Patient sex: M
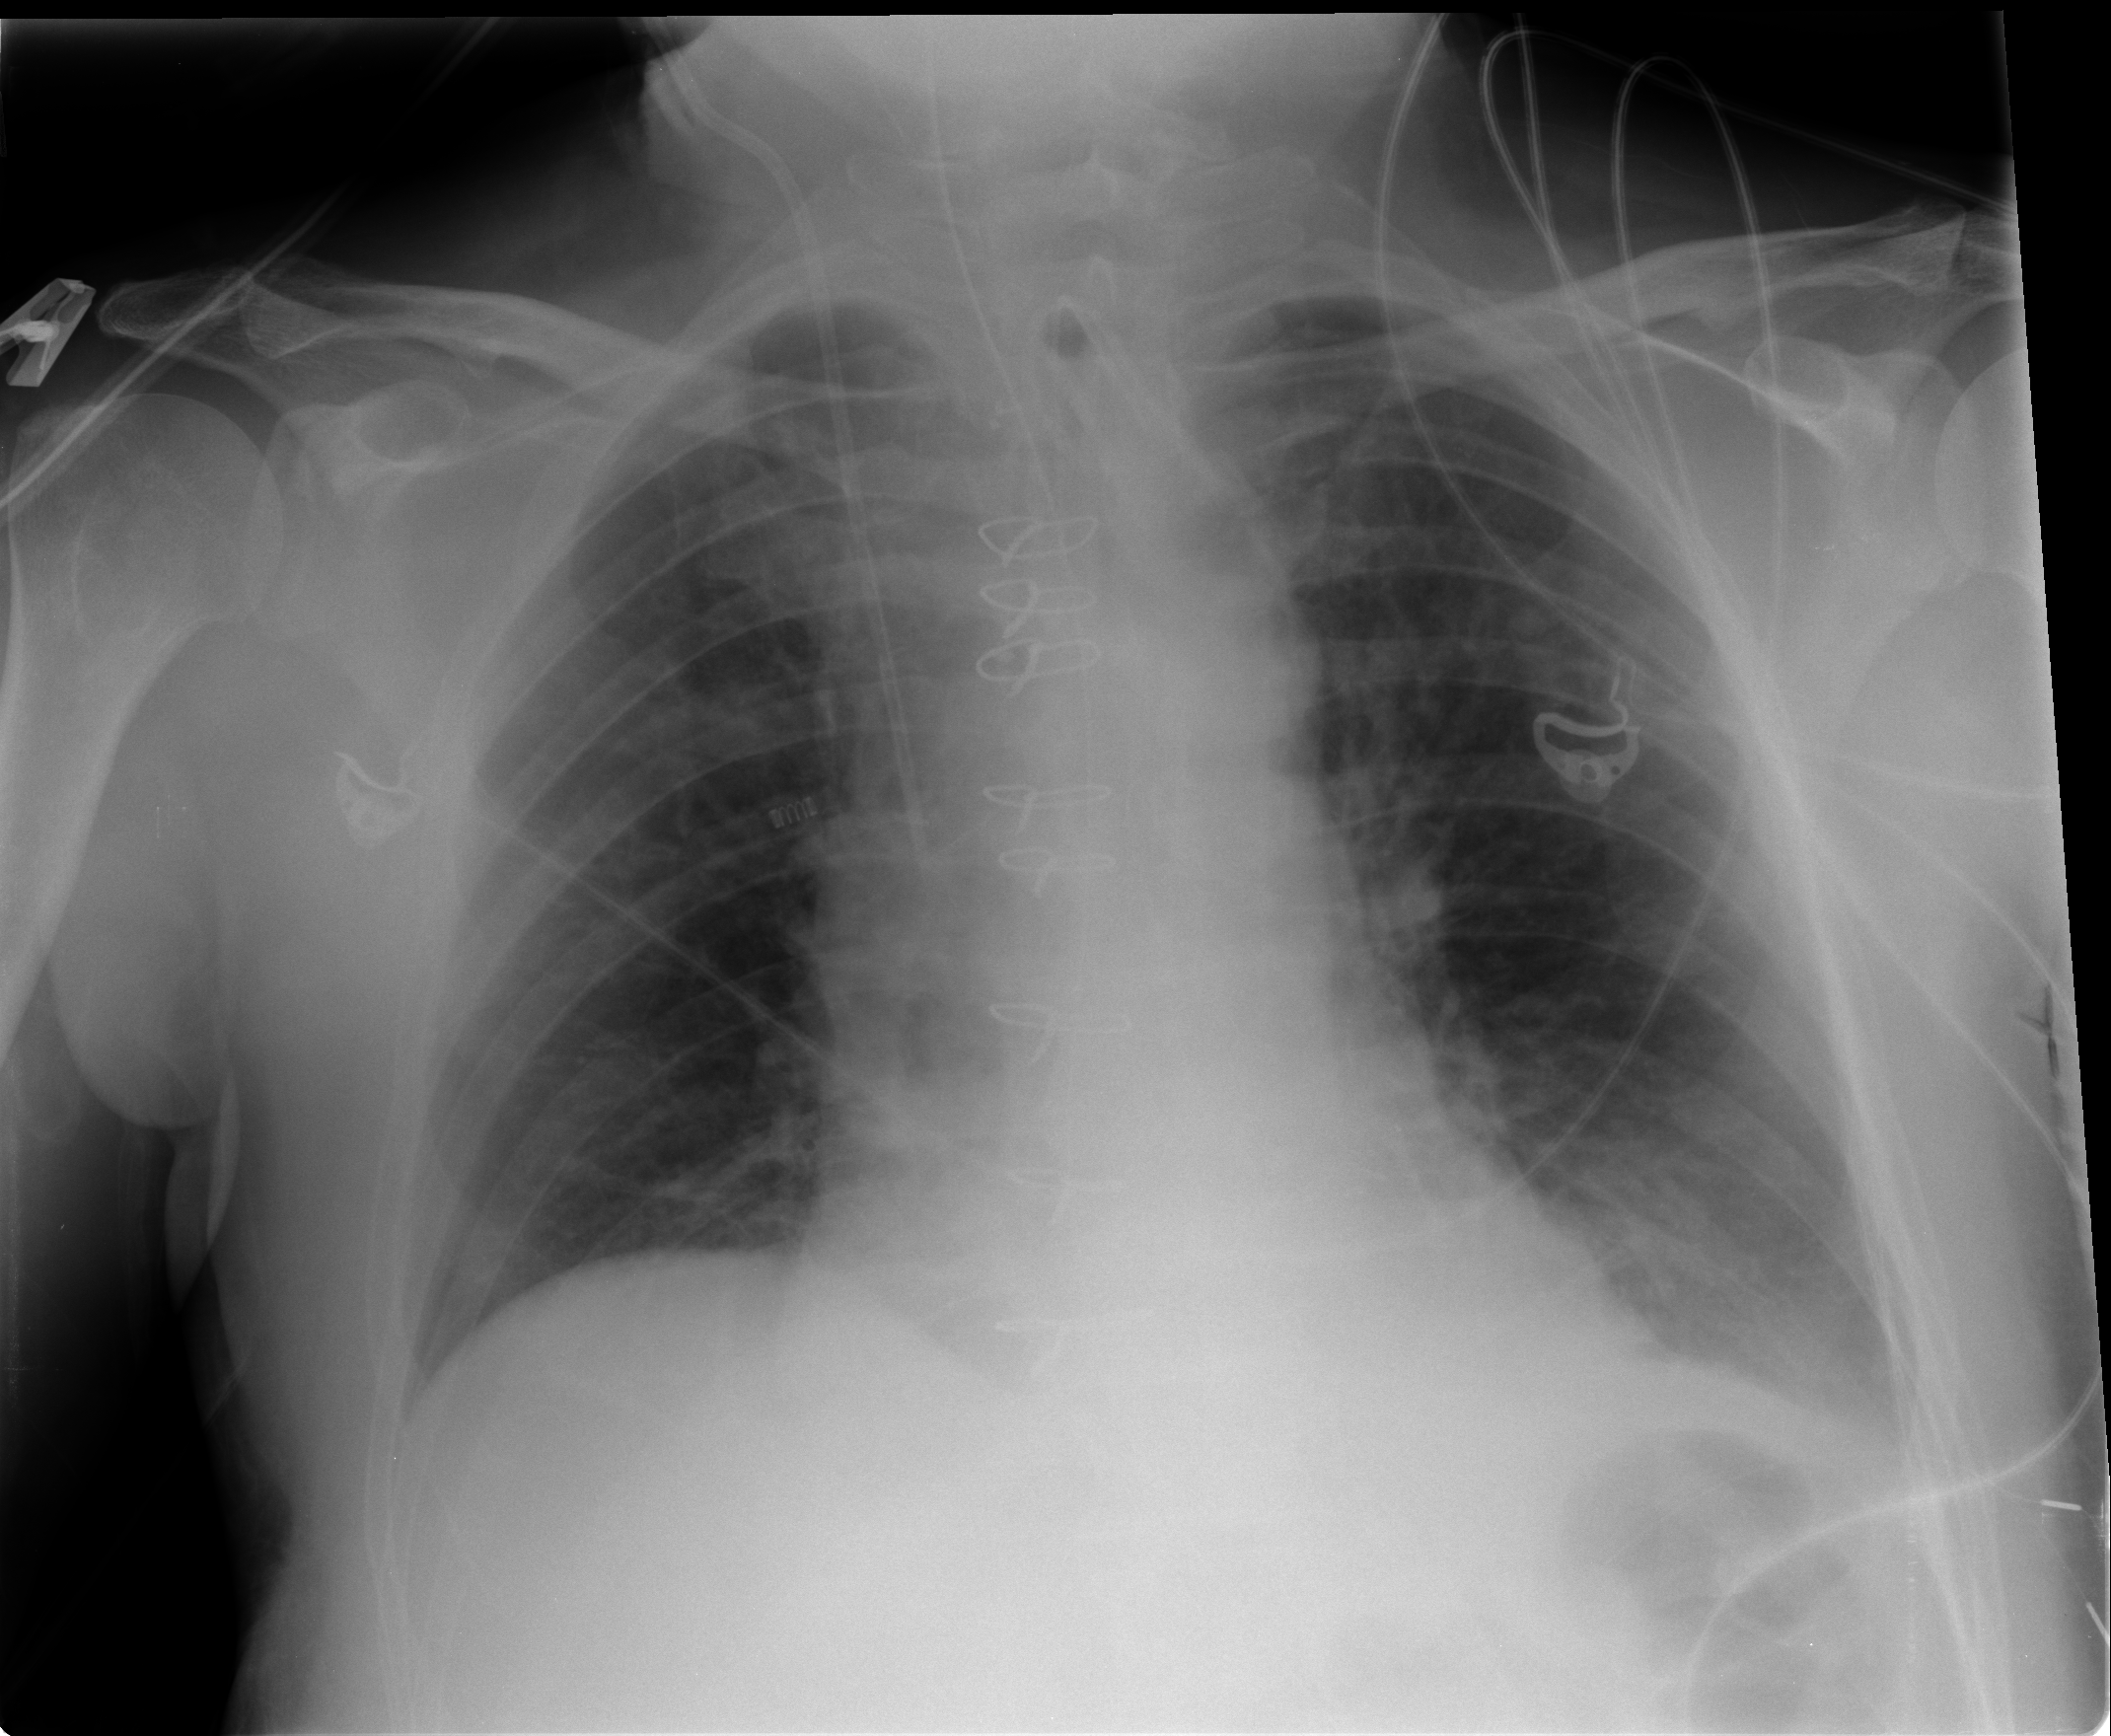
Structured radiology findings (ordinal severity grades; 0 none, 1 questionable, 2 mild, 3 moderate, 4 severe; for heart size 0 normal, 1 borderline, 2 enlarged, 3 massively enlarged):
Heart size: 0
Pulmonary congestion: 1
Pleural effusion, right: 0
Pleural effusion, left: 1
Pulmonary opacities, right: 0
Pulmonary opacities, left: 0
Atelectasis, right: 2
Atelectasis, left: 2